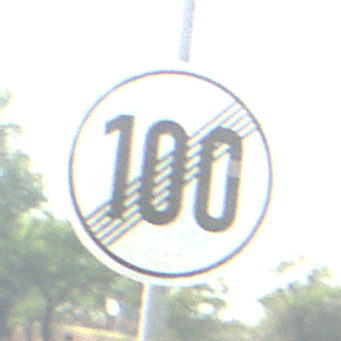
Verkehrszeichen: EndeGeschwindigkeit100
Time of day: MorningAfternoon
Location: Outdoor (Nature)
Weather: PartlyCloudy
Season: NotSpecified
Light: Natural